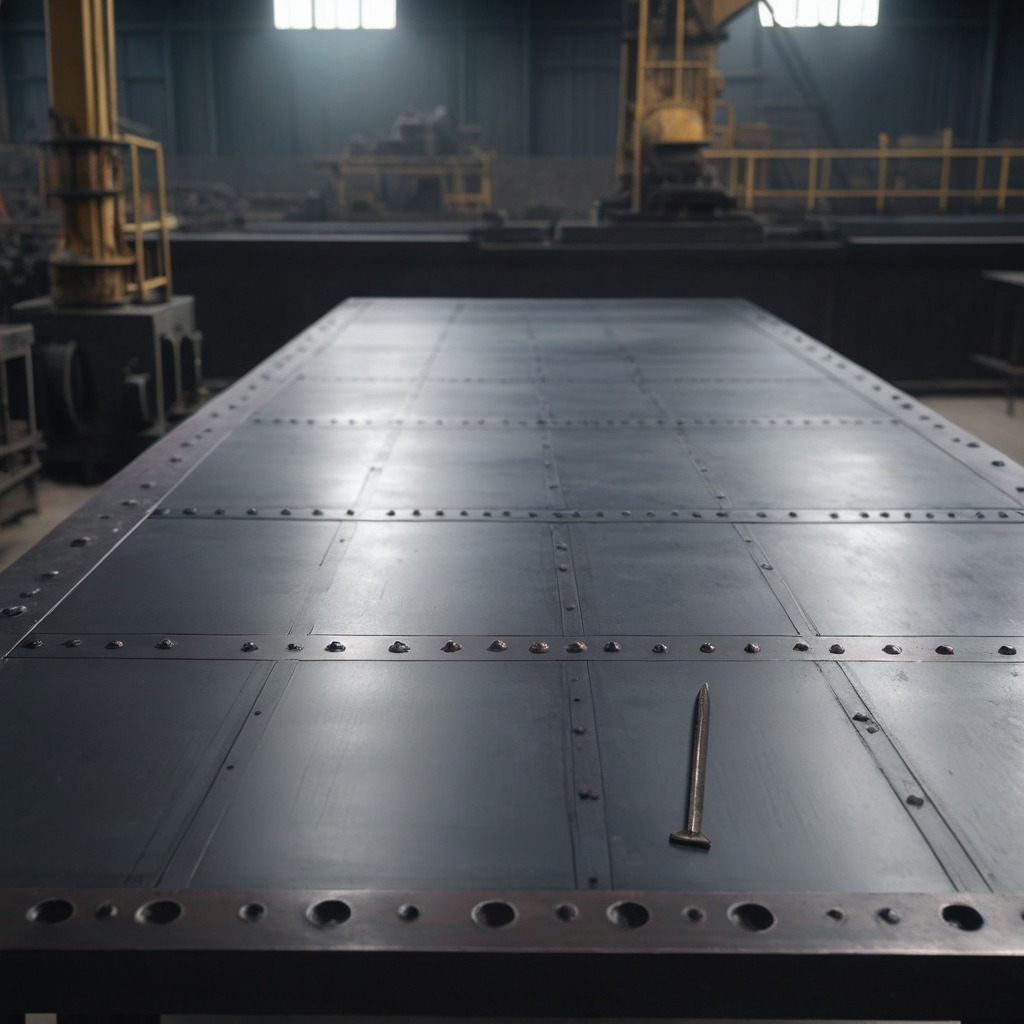
An iron nail is lying on the cold steel table in a mining workshop.